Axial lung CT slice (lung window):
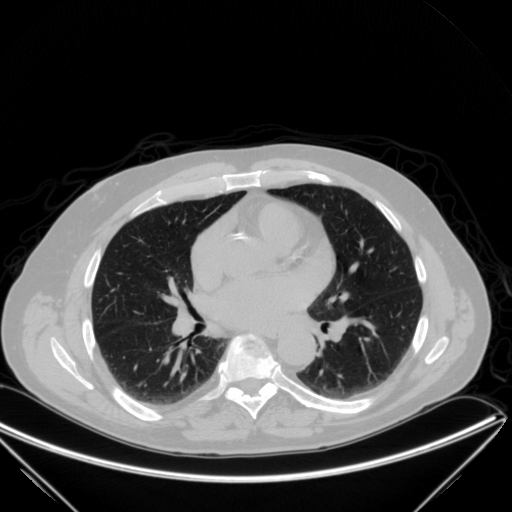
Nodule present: no